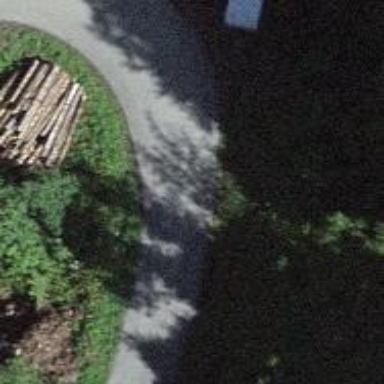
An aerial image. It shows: Unclassified road with smooth asphalt surface. The road has high-quality grade 1 tracktype.